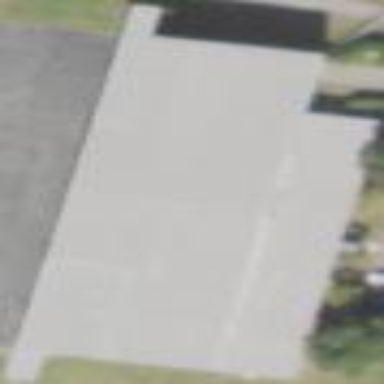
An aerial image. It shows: Building that is hangar at the airport.